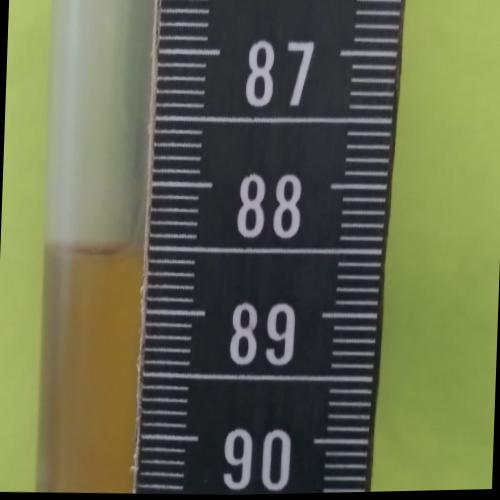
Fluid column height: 88.5 cm